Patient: sex F, age 54
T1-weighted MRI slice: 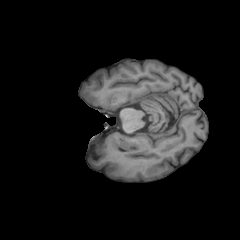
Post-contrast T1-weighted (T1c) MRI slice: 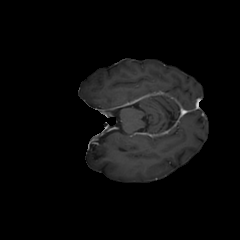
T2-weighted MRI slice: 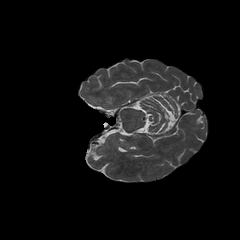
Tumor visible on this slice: no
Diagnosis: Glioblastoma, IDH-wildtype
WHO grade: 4